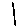
Label: line